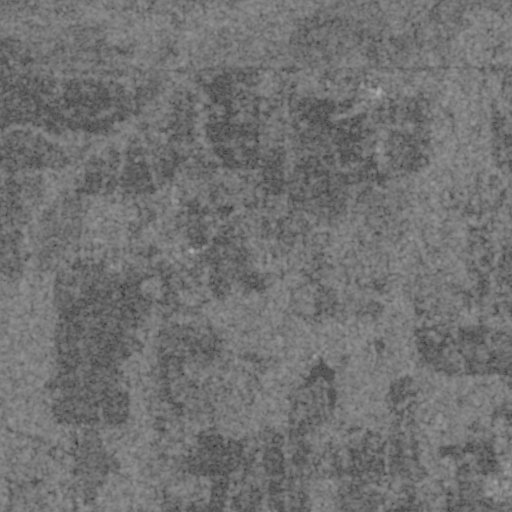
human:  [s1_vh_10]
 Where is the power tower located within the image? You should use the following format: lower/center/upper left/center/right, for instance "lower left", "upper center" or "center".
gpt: The power tower is located in the lower left of the image.
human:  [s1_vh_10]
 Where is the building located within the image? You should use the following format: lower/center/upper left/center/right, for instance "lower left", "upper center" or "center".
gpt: The building is located in the upper of the image.
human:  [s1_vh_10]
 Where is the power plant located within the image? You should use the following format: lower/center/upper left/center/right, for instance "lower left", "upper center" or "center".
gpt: There is no power plant in the image.

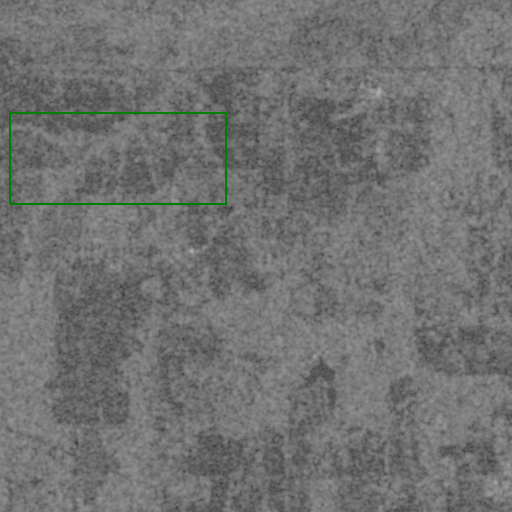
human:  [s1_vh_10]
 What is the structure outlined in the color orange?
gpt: There is no orange outline.
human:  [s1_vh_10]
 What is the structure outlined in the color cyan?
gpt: There is no structure outlined in cyan.